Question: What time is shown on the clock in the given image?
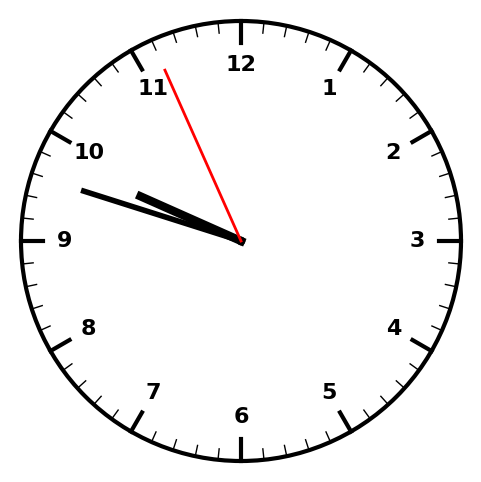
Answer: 09:47:56